Question: I have the following classes:

with the foreign key relationship on (primary table ).
I would like, to select all the rows that concern a specific product line.
I put as example this code that of course (it would owrk with inseatd of but it is not applicable because I have mulitple instances matching the condition):
'''
SessionId = _webinarRecordingsDB.WebinarSessions.Where(m => m.SessionId == m.SessionSubjects.Where(n => n.ProductLineName == productLine).SessionId);
'''
Where is the EF object mapping the .
Does anybody know how to fulfill this task? Thanks
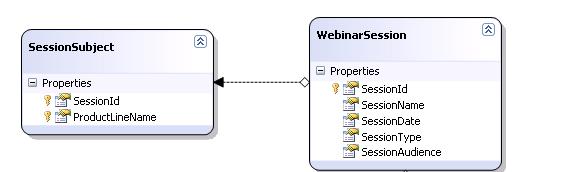
Answer: This should do the trick:
'''
var sessions = _webinarRecordingsDB.WebinarSessions.Where(w => w.SessionSubjects.Any(s => s.ProductLine == productLine));
'''
When you define a foreign key in EF (or Linq to SQL classes) the designer should automatically create a property which would allow you direct access to the table from your entity (in your case your WebinarSession object should have a property called SessionSubjects).